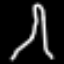
Label: The Eiffel Tower